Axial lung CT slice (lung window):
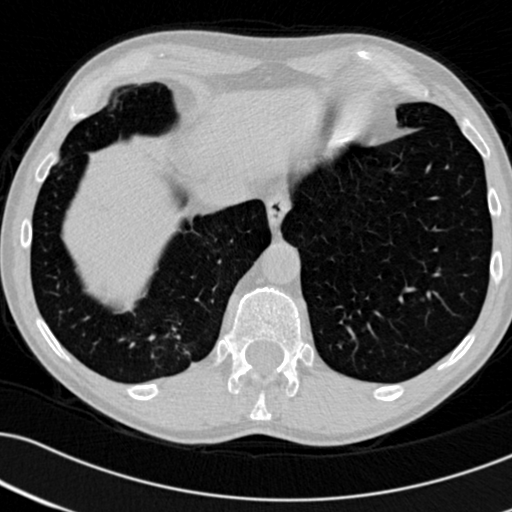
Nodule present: no